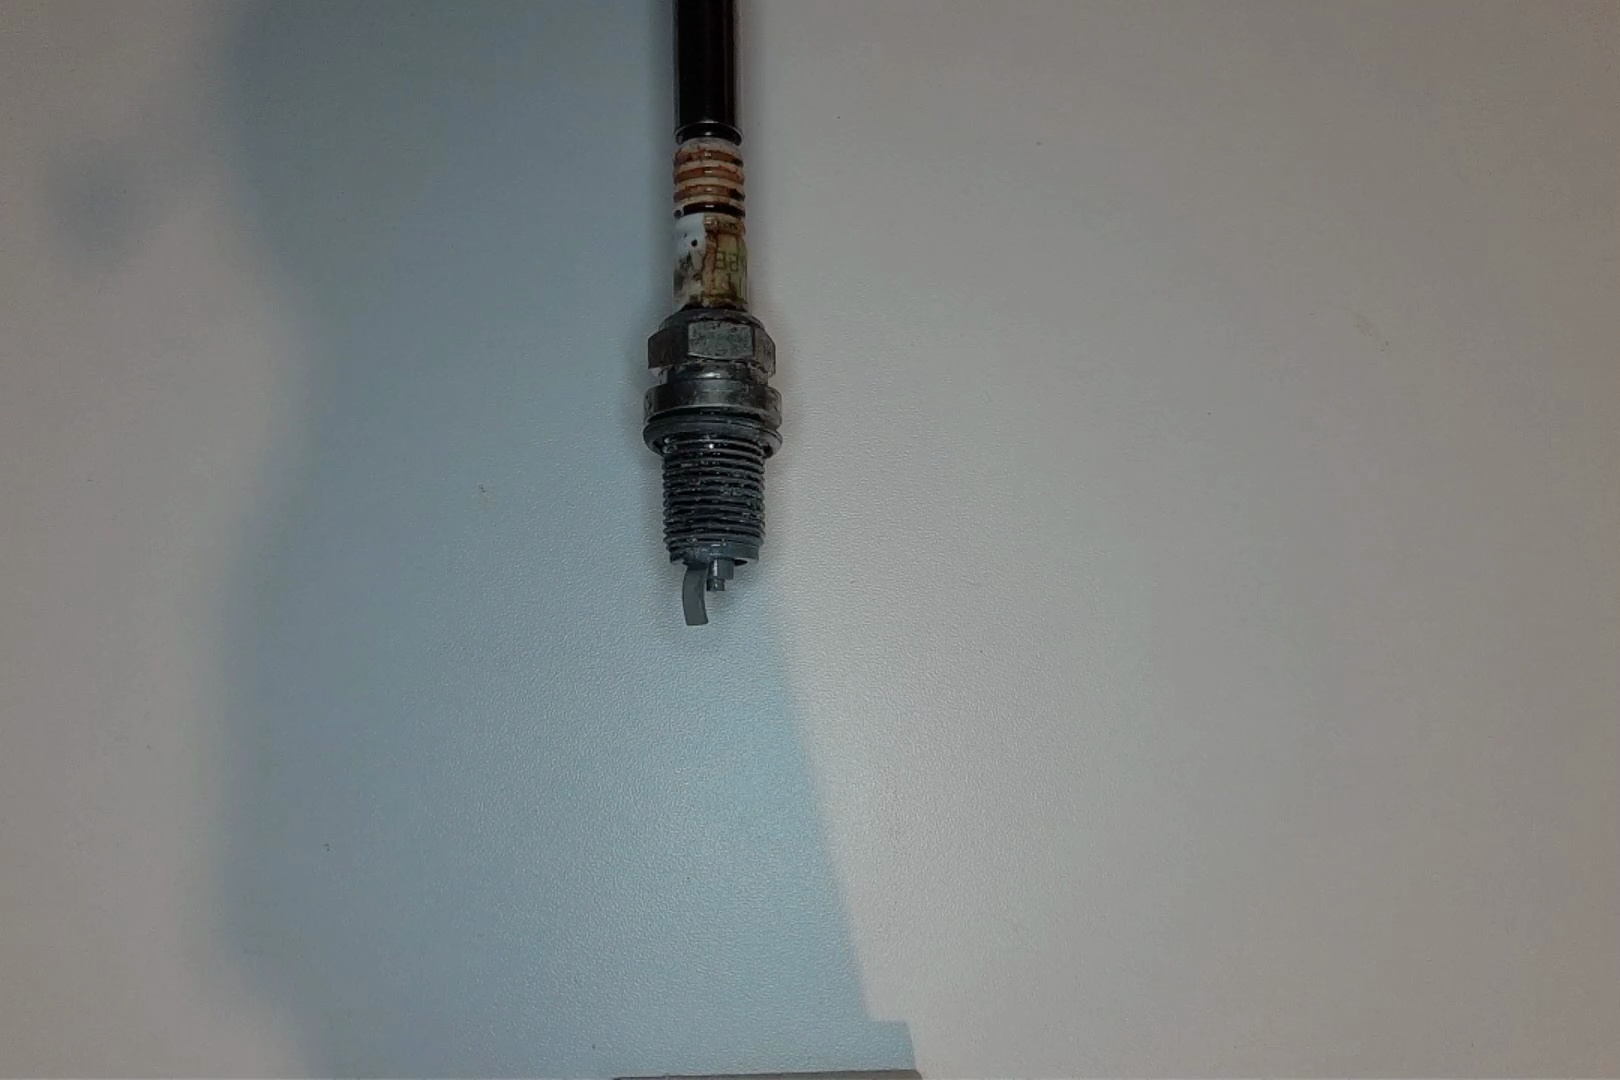
Label: anomaly